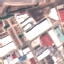
Land use / land cover: Industrial